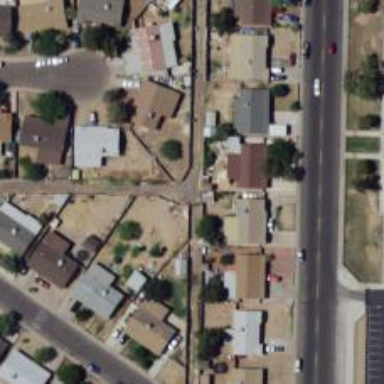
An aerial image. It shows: Alleyway designated as service road.